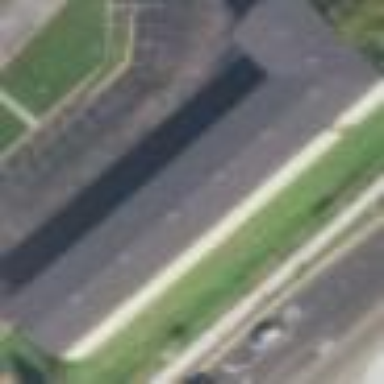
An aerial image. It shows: Building that is motel.